Question: I am new to AJAX and I have a made a little GET call that will pull some API data from a different domain.
My question is that sometimes I get a 500 error in my 'rosterPull' function, and it appears to be random so I am wondering if there is some sort of lag/propagation I am missing, or another issue within my code.
(Or is this on their end - the server I am reaching out too)
'''
function teamLookUp(team) {
$.ajax({
url: 'https://na.api.pvp.net/api/lol/na/v2.3/team/' + ID + '?api_key=<key>',
type: 'GET',
dataType: 'json',
data: {
},
success: function (json) {
//does stuff
rosterPull(team, CPTID);
},
error: function (XMLHttpRequest, textStatus, errorThrown) {
//throws an error
}
});
}
function rosterPull(team, CPTID) {
$.ajax({
// THIS URL IS WHERE THE INSPECTOR POINTS THE 500 ERROR TOO
url: 'https://na.api.pvp.net/api/lol/na/v1.4/summoner/' + teamRosterString + '/name?api_key=<key>',
type: 'GET',
dataType: 'json',
data: {
},
success: function (json) {
//do stuff
},
error: function (XMLHttpRequest, textStatus, errorThrown) {
//throws an error
}
});
}
'''
The error that I see in Inspector and that points to the 'url:https..' in function 'rosterPull'.

Other than the random 500 error, everything works fine including the 'rosterPull' function.
Again I am BRAND NEW to all of this, so sorry if this is a something basic.
Any help appreciated! :)
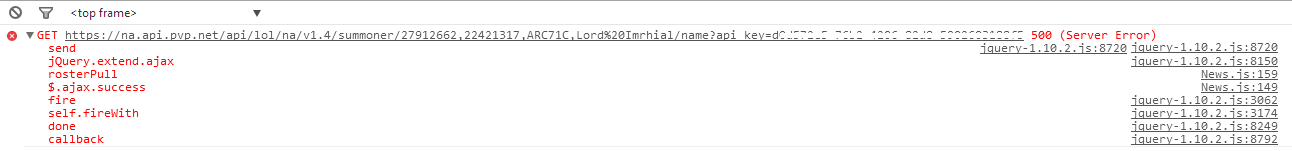
Answer: 500 is the code for an internal server error. It's about as useful as the "check engine" light.
You'll have to check the logs on the server, or using something like fiddler to listen to the requests to get more detail on what's breaking.